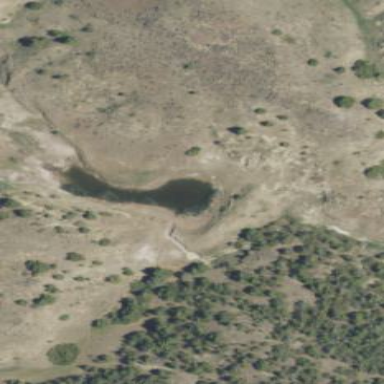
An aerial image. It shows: Reservoir.